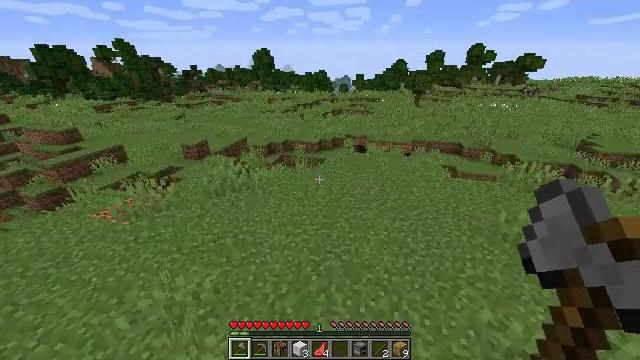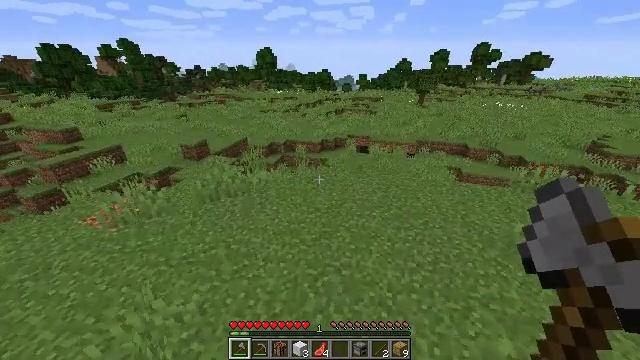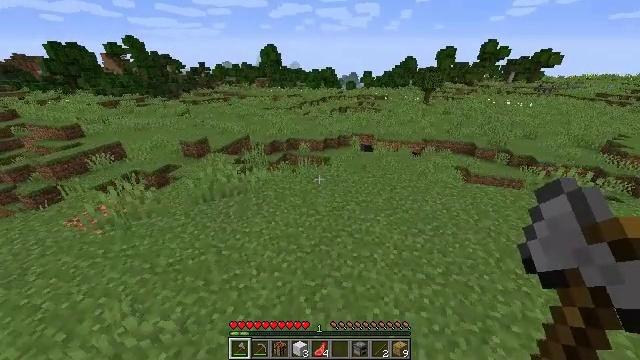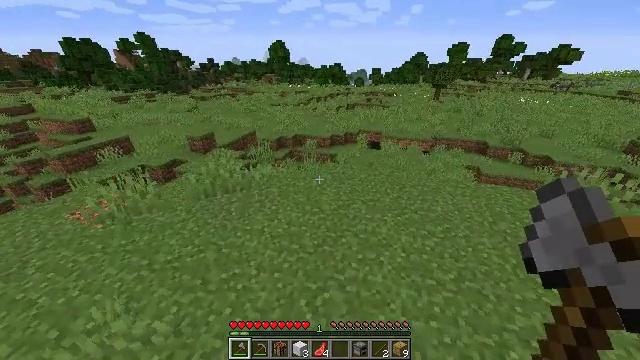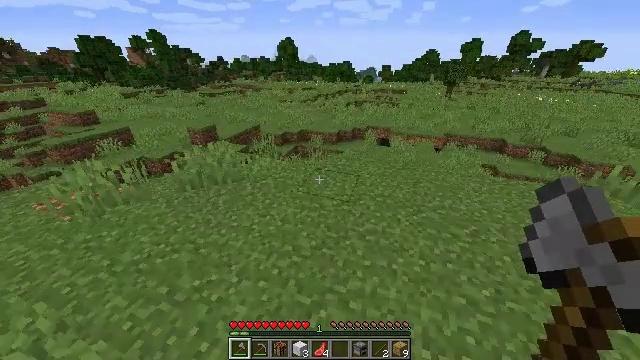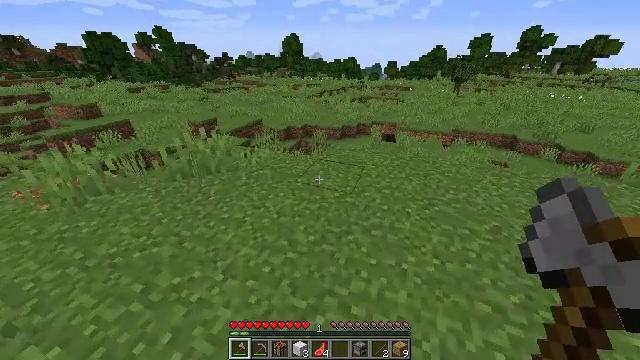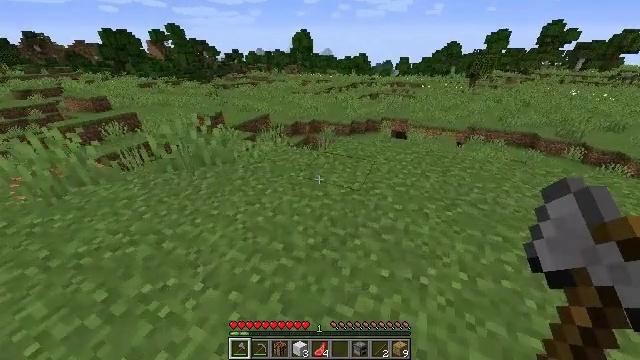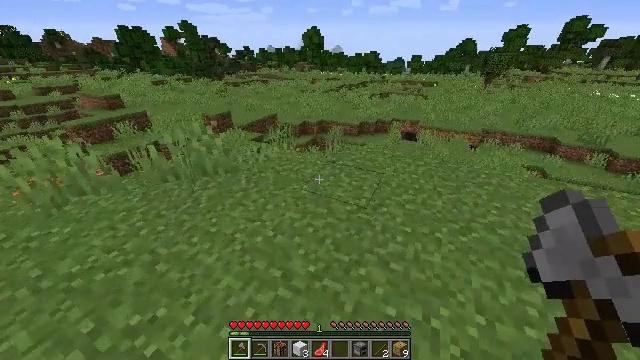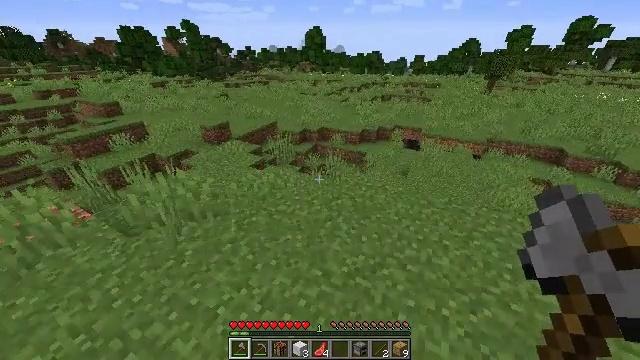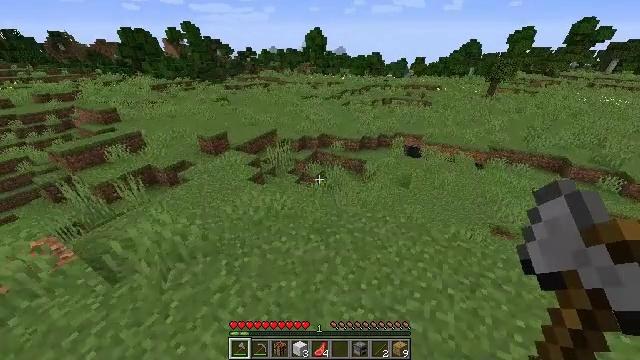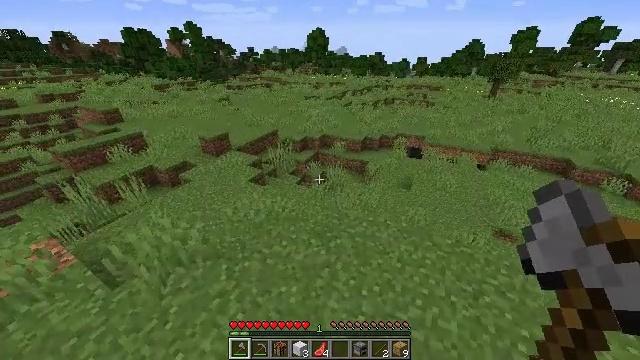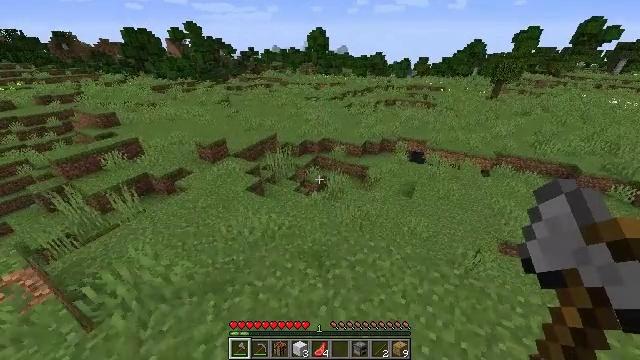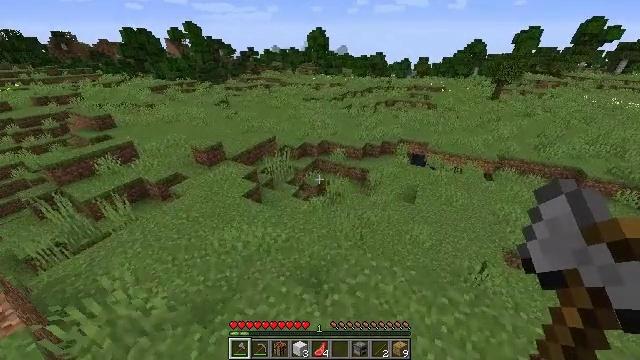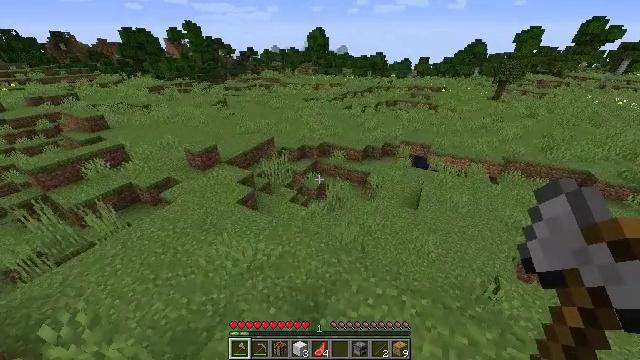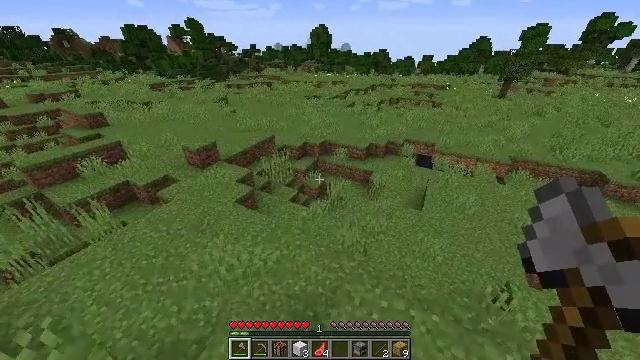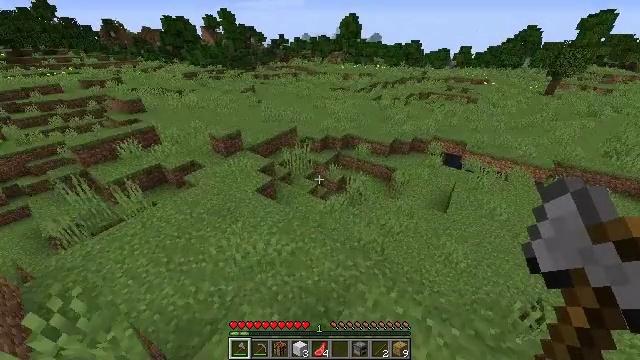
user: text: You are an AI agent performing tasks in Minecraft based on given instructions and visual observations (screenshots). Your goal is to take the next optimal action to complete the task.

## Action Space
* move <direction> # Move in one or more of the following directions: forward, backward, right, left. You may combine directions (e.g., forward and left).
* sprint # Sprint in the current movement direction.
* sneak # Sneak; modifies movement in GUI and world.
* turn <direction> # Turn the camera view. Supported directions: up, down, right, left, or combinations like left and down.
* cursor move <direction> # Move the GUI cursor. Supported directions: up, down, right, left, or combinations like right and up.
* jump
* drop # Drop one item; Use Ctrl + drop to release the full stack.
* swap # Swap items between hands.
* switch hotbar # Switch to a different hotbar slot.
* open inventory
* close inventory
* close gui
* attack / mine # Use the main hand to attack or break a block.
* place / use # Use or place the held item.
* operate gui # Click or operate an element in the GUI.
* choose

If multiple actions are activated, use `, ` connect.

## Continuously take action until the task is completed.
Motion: motion action
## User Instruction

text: Pick up the dandelion.
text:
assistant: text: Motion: move forward, sprint, jump
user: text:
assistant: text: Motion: move forward, sprint, turn left, jump
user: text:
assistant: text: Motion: move forward, sprint, turn left, jump
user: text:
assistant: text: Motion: move forward, sprint, turn left, jump
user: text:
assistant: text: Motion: move forward, sprint, turn left, jump
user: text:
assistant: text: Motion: move forward, sprint, turn left, jump
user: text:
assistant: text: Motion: move forward, sprint, turn left, jump
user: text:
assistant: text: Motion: move forward, sprint, jump
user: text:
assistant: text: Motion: move forward, sprint, jump
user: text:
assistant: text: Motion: move forward, sprint, jump
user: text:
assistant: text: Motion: move forward, sprint, jump
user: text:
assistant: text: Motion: move forward, sprint, jump
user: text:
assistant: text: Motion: move forward, sprint, jump
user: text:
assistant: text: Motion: move forward, sprint, jump
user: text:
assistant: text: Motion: move forward, sprint, turn left and down, jump
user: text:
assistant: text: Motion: move forward, sprint, turn left and down, jump
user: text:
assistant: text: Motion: move forward, sprint, turn left, jump
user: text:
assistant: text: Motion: move forward, sprint, jump
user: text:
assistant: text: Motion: move forward, sprint, jump
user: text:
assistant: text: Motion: move forward, sprint, turn left and down, jump
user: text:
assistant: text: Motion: move forward, sprint, turn left, jump
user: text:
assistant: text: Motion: move forward, sprint, turn left, jump
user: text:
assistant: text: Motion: move forward, sprint, jump
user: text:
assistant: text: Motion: move forward, sprint, jump
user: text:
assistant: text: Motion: move forward, sprint, turn left and up, jump
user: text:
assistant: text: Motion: move forward, sprint, turn left and up, jump
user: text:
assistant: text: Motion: move forward, sprint, turn left and up, jump
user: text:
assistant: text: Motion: move forward, sprint, jump
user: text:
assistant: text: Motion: move forward and move left, sprint, jump
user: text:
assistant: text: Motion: move forward and move left, sprint, jump